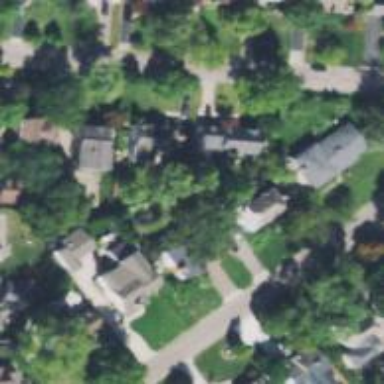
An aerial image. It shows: Residential driveway.